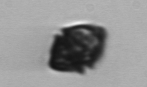
Label: Kryptoperidinium_triquetrum